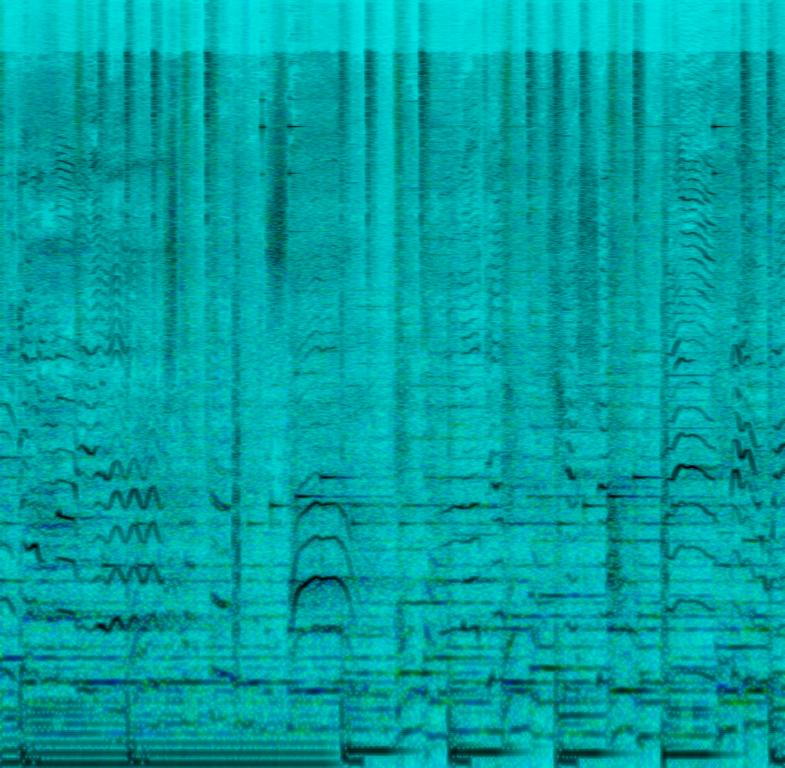
This is a neo-soul music piece. There is a male vocal singing melodically with another male back vocal singing in a more erotic fashion. The tune is played with a keyboard and a synth. There is a mellow bass line in the background. An acoustic-sounding electronic drum kit provides the rhythmic background. The piece has a seductive atmosphere to it. It could be played at a nightclub during earlier hours. It could also work well as the jingle of a fashion/fragrance advertisement.